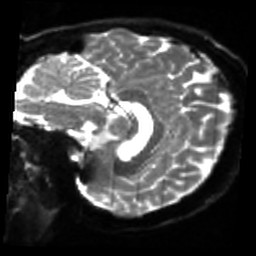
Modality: sbref
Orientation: sagittal
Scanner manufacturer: siemens
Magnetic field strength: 3 T
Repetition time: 4 s
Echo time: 0.0594 s